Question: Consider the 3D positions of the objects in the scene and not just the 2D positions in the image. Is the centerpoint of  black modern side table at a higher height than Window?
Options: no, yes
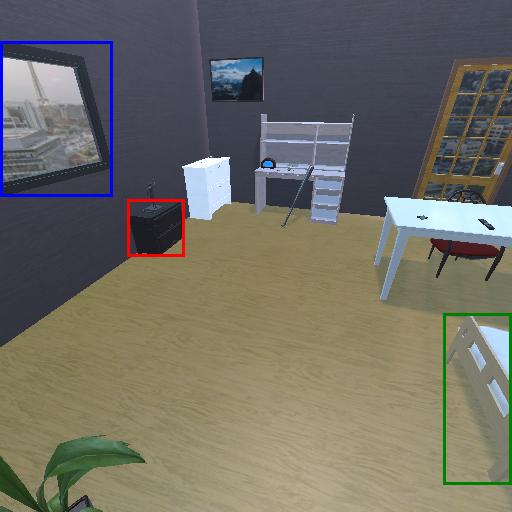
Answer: no